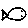
Label: fish